Question: How do i get this ios button to stay visible in the feed view after pushing to the profile view?
When i return to the feed (by the tabbed bar button), the original 'to profile' button is no longer visible in the feed view.
This continues on each button i press, so the buttons all endup not visible (but still selectable, and visible shortly when clicked before preceding to view).

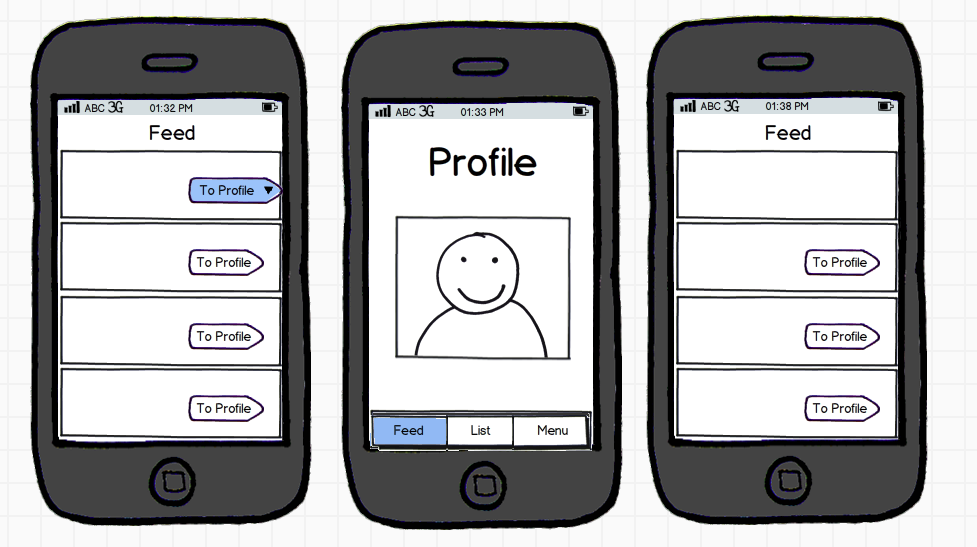
Answer: You need to maintain an array of feed indexes that are already selected in a singleton class.
'''
NSMutableArray *selectedIndexes = [[NSMutableArray alloc]init];
'''
Whenever you select a feed , you need to add the feed index to this array.
'''
- (void)tableView:(UITableView *)tableView didSelectRowAtIndexPath:(NSIndexPath *)indexPath
{
[selectedIndexes addObject:INDEX];
}
'''
In your
'''
- (UITableViewCell *)tableView:(UITableView *)tableView cellForRowAtIndexPath:(NSIndexPath *)indexPath
'''
you need to check whether this index included in the array. If it contains in the array, you need to hidden the button.